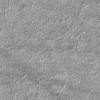
Label: not_dusty